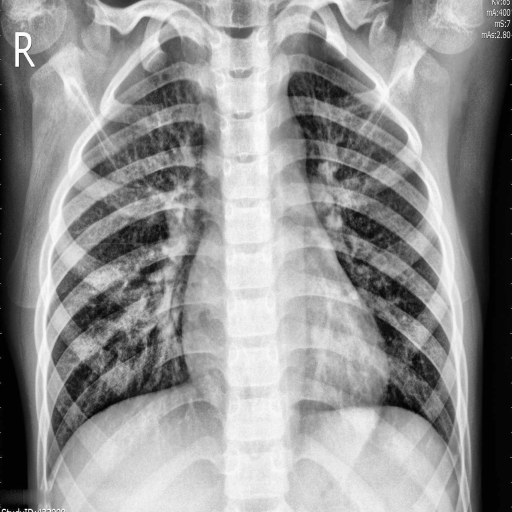
Finding: PNEUMONIA